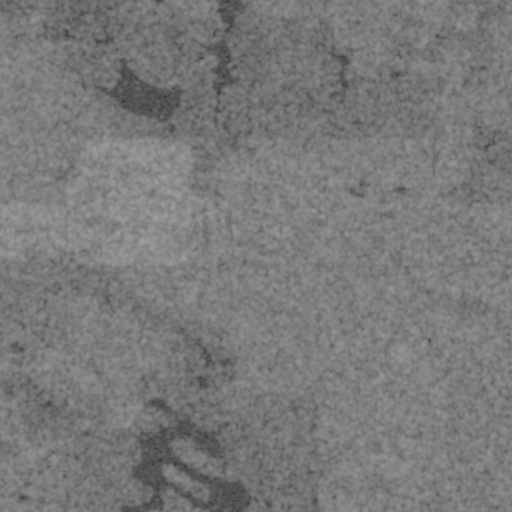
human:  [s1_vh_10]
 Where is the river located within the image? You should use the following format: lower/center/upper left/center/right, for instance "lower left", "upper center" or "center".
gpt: The river is located in the left of the image.
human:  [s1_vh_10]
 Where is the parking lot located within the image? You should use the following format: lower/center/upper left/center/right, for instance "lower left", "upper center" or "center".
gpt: There is no parking lot in the image.

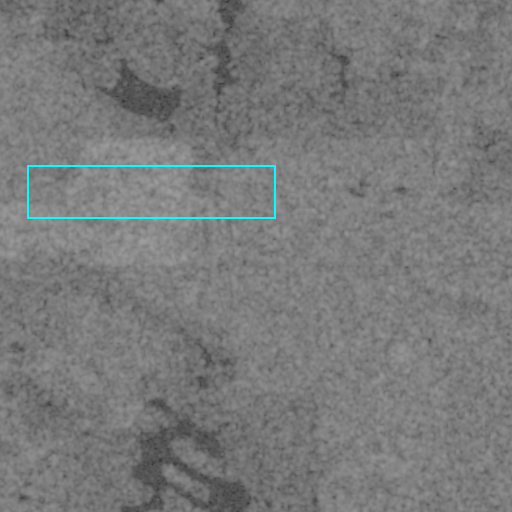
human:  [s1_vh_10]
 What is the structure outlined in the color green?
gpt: There is no green outline.
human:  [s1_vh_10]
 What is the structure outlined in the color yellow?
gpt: There is no structure outlined in yellow.